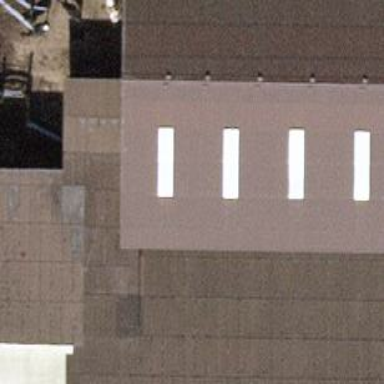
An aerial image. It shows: View of roof of building.